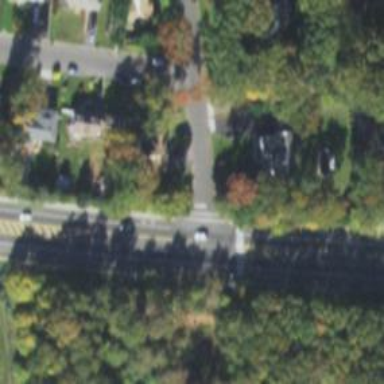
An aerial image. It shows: Marked crossing on the road.